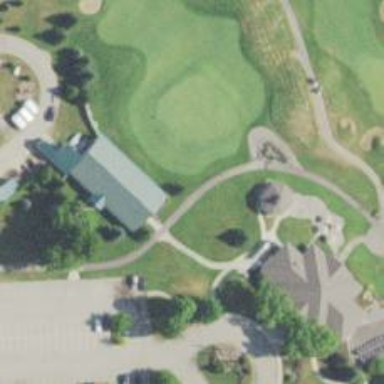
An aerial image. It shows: Pathway for golfing.